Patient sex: M
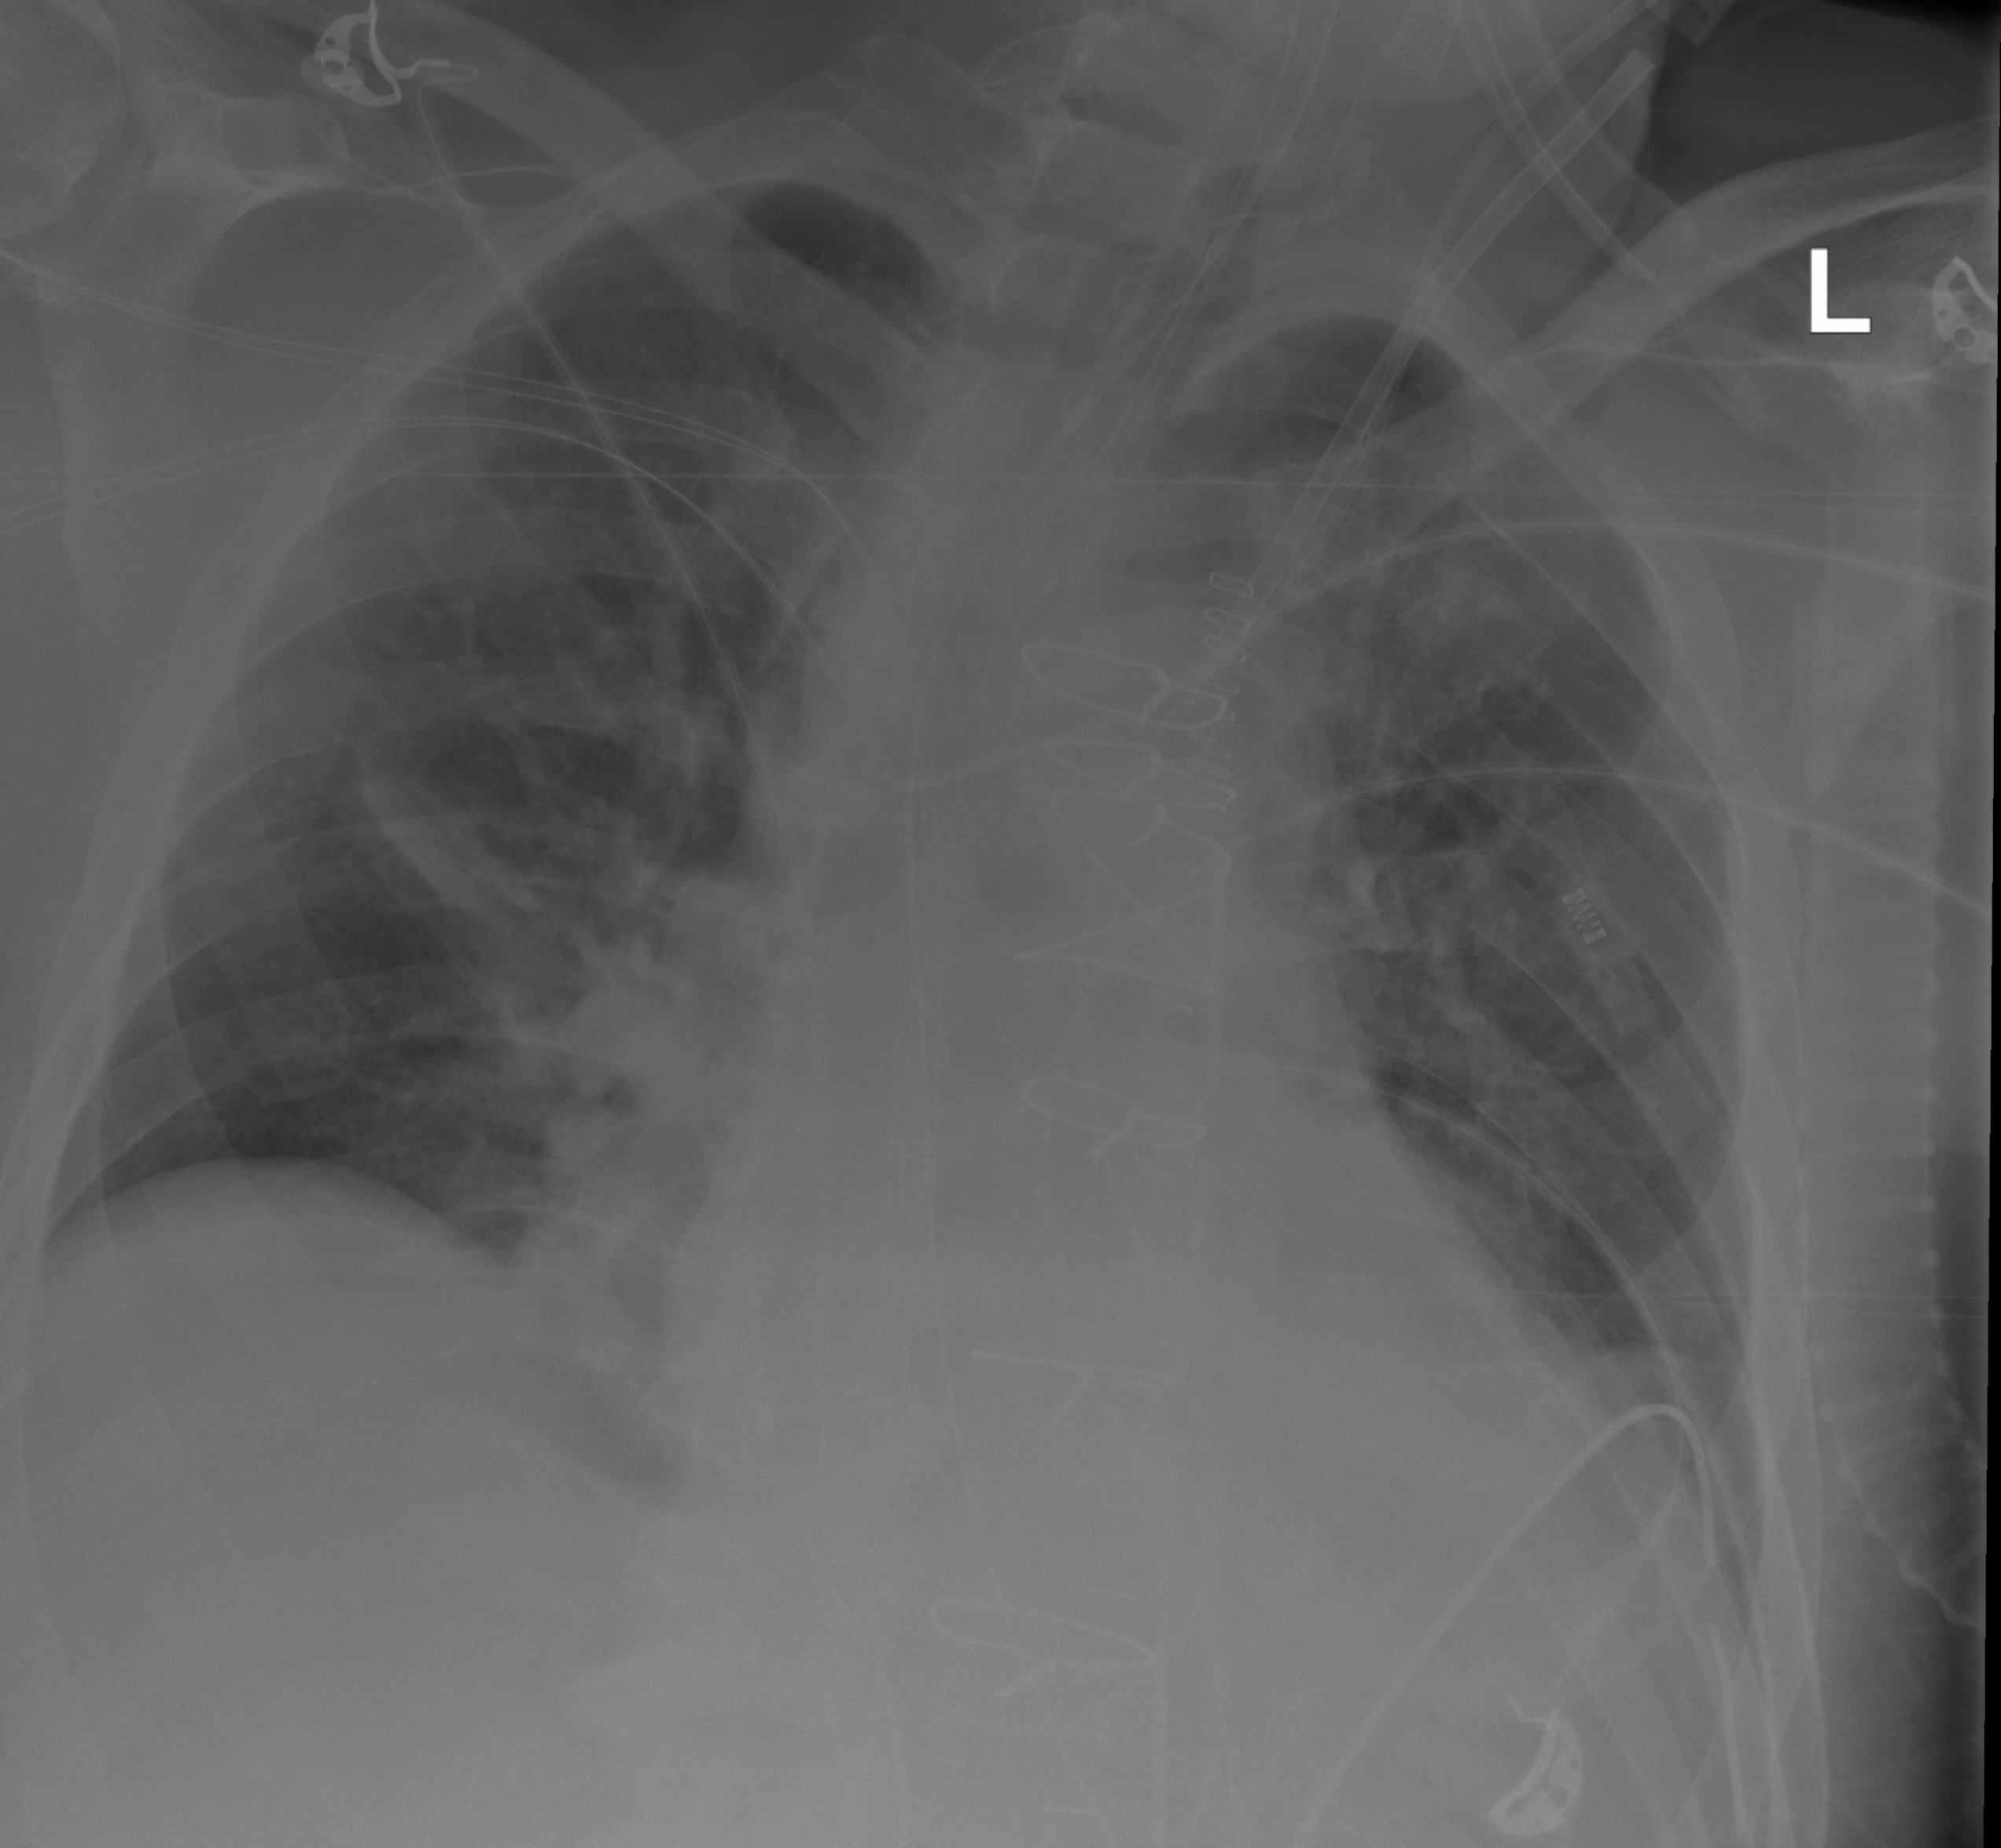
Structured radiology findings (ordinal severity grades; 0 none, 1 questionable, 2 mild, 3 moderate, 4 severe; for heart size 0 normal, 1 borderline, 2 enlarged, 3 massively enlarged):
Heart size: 0
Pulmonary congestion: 0
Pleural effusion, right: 0
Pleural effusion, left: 1
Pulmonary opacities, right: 0
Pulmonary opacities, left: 0
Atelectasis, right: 2
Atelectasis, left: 2